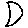
Label: moon